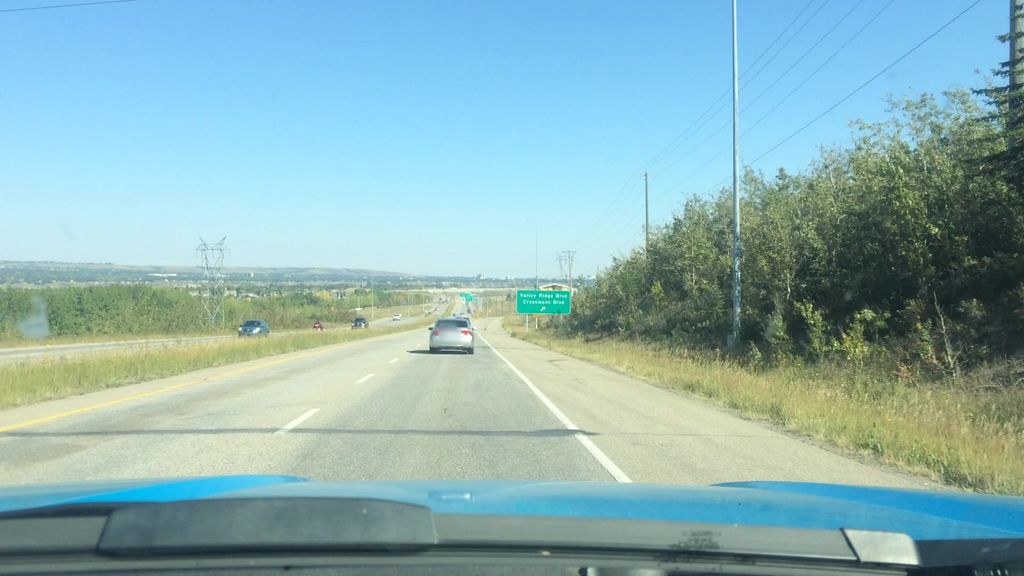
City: calgary